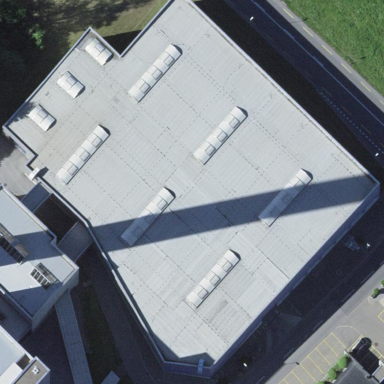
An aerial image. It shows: Industrial building.